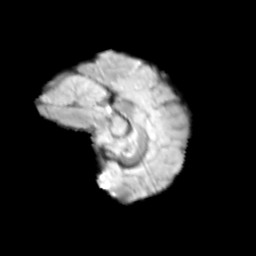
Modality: T2w
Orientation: sagittal
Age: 11
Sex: female
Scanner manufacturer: siemens
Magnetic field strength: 3 T
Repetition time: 3.8 s
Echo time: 0.07 s